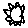
Label: sun